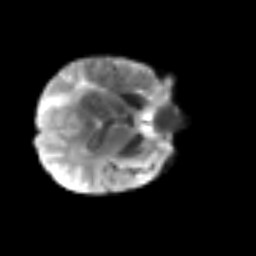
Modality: T2w
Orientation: axial
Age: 56
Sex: male
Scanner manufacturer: siemens
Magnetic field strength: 3 T
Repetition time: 3.2 s
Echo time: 0.081 s